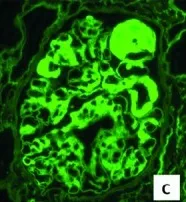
Kidney biopsy showing glomeruli with multiple manifestations of kappa light chain injury. C: Immunofluorescence performed on pronase-digested formalin-fixed paraffin-embedded sections showing kappa light chain in glomerular capillary lumina and mesangial regions (original magnification x 400).
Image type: pathology (immunostaining)